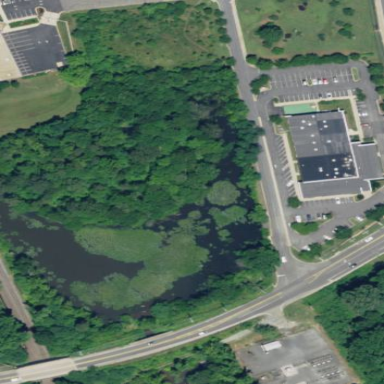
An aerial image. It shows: Pond with natural water.